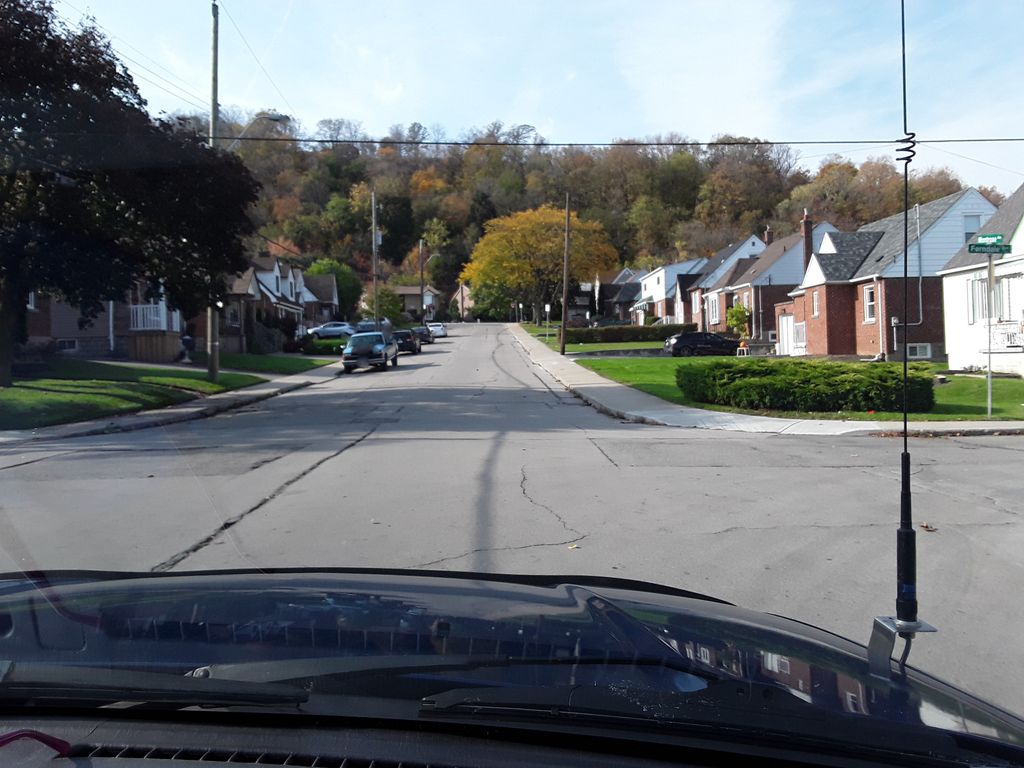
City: hamilton